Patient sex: M
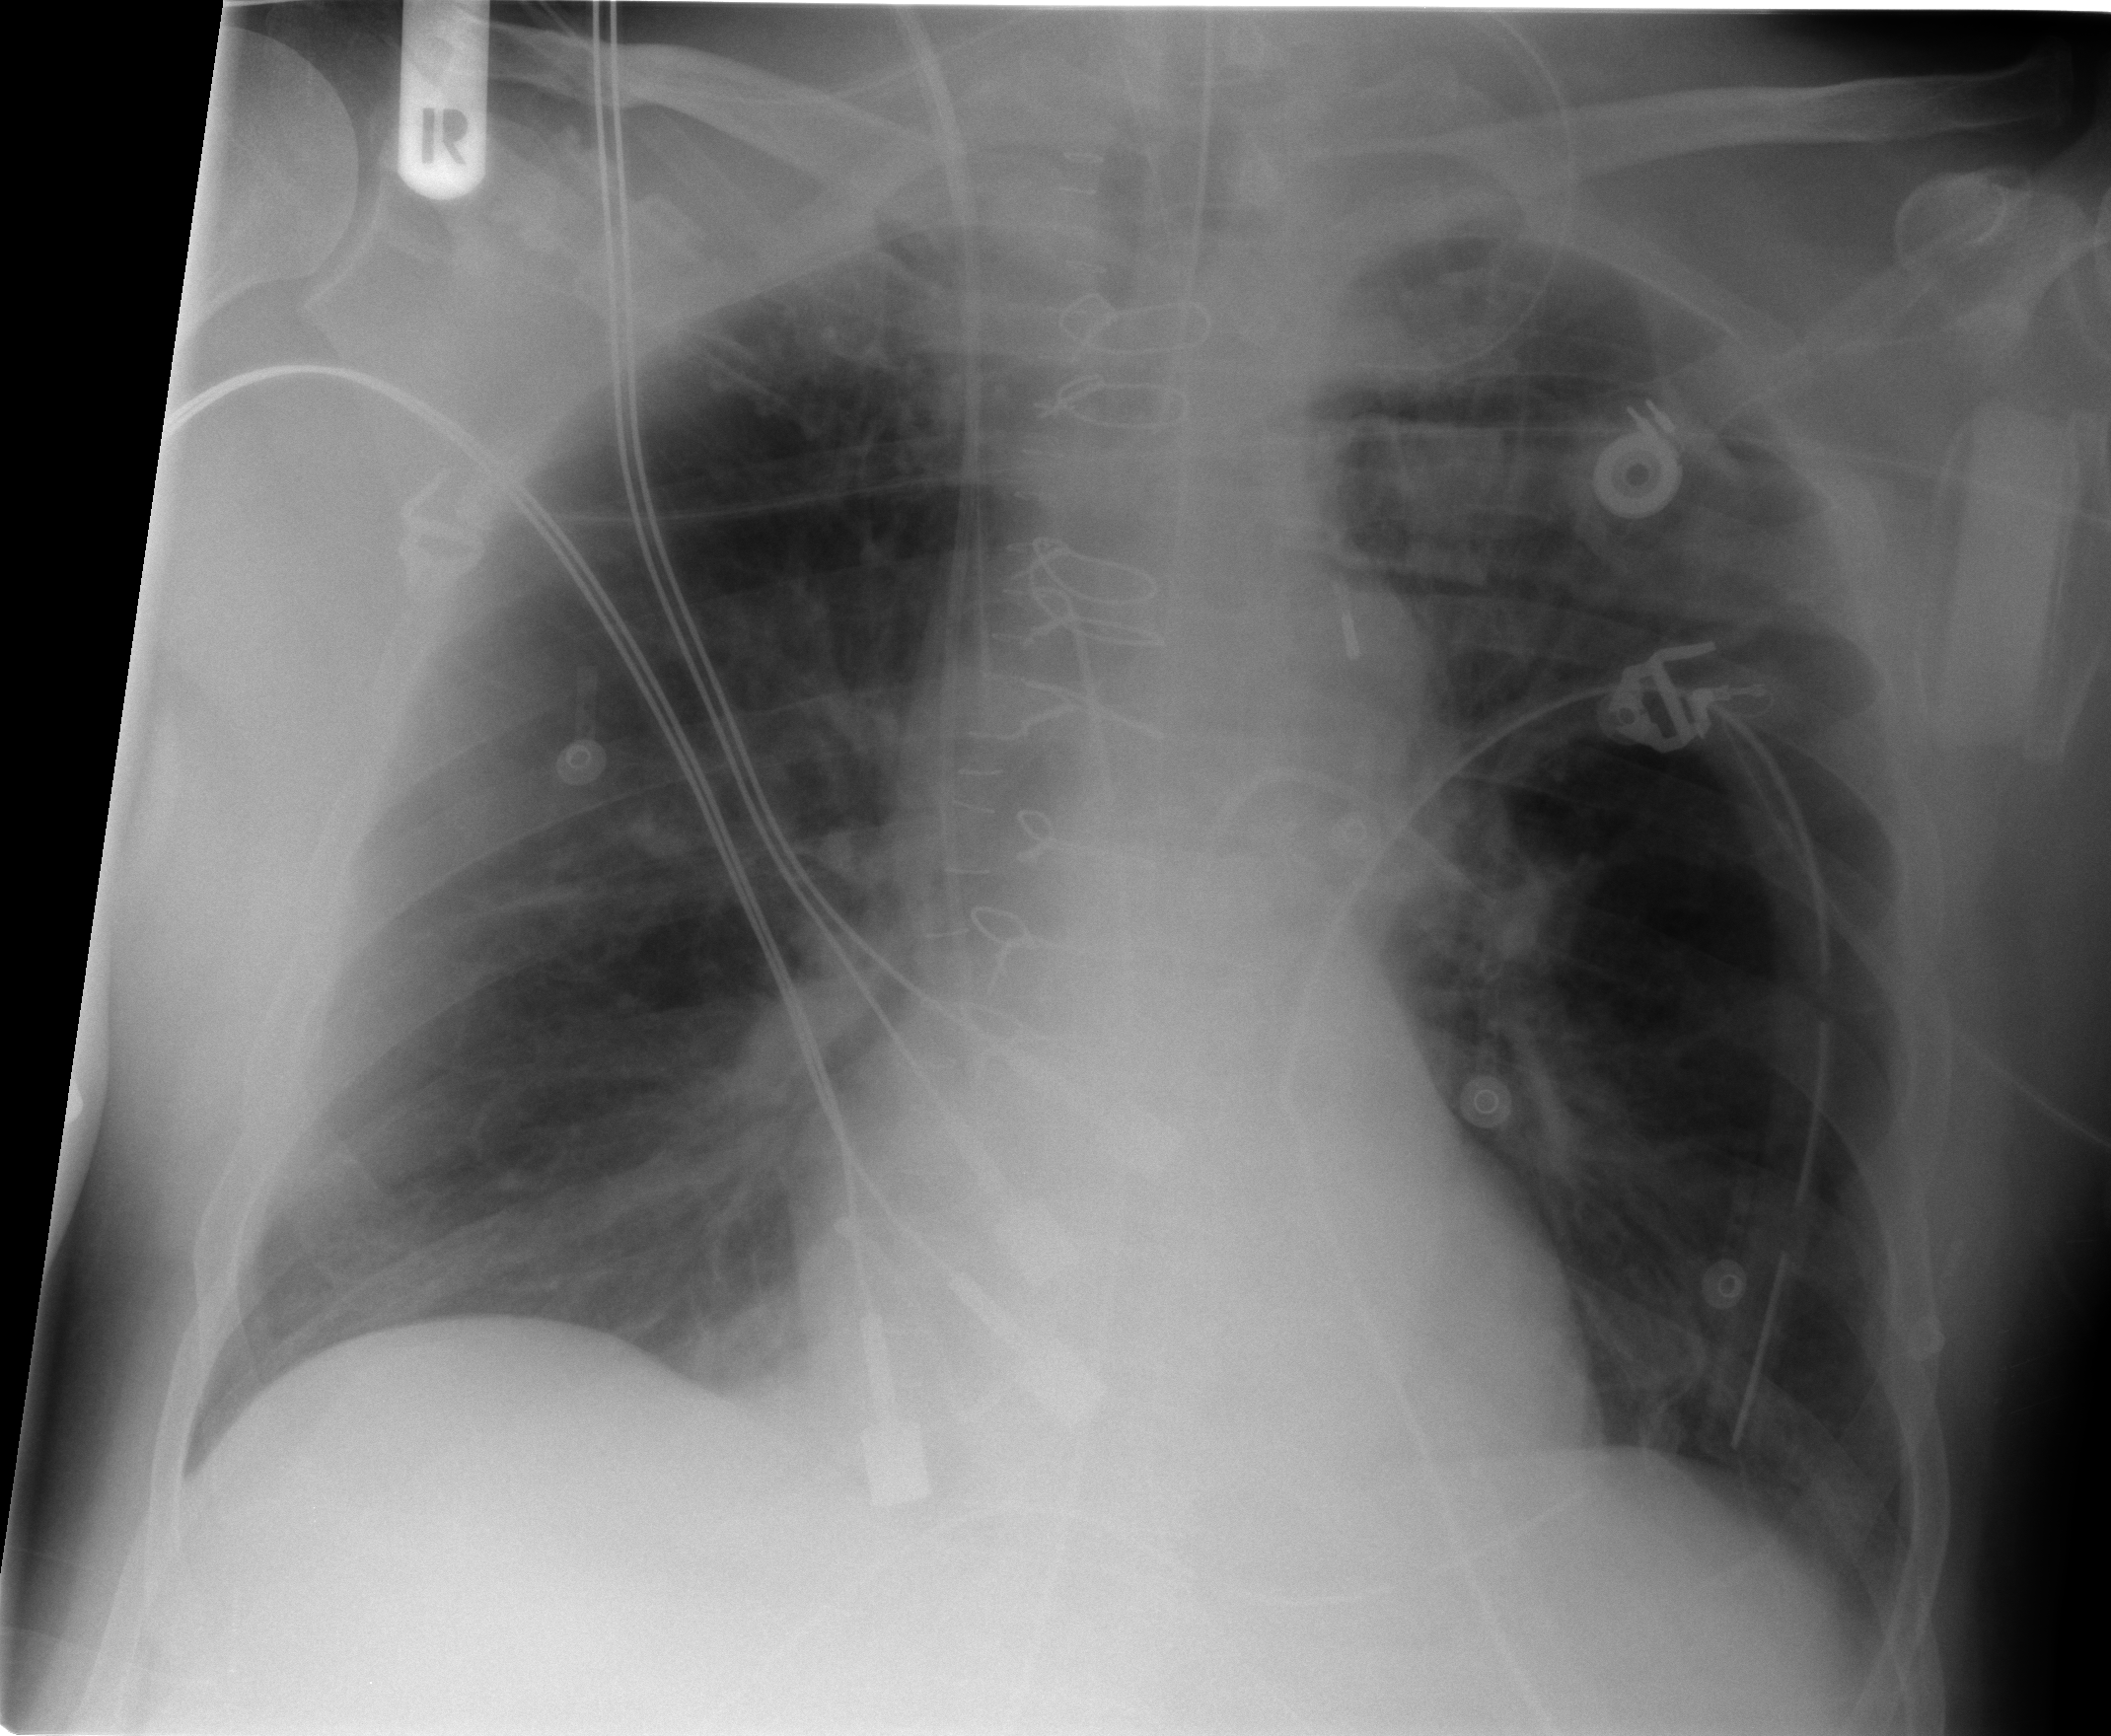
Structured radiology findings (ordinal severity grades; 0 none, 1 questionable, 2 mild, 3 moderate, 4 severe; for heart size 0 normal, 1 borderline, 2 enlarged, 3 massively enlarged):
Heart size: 0
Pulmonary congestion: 1
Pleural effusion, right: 0
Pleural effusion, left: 0
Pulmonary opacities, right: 0
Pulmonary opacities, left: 0
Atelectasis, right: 2
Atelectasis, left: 2